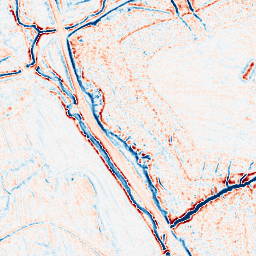
Category: edge_preserving
Decomposition family: bilateral
Decomposition parameters: d: 9
sigma_color: 150
sigma_space: 25
Upsampling method: sinc_hamming
Upsampling parameters: scale: 8
kernel_size: 16
Upsampling scale: 8